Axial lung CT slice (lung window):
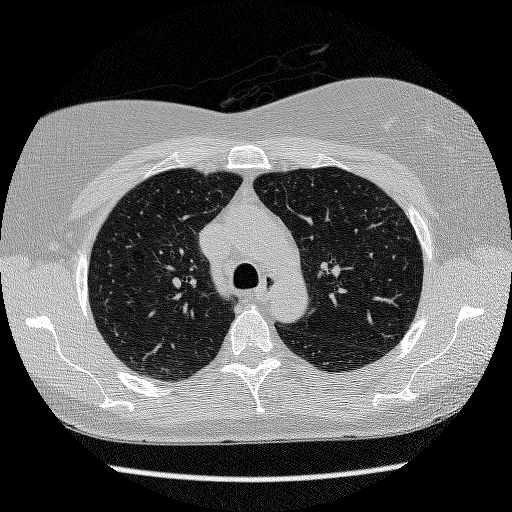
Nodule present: no